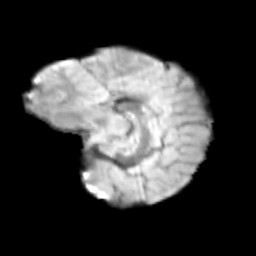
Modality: T2w
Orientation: sagittal
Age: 10
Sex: female
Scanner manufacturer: siemens
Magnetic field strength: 3 T
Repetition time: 3.8 s
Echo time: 0.07 s